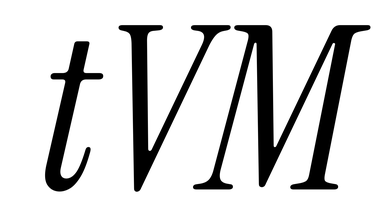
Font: InstrumentSerif-Italic